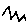
Label: zigzag